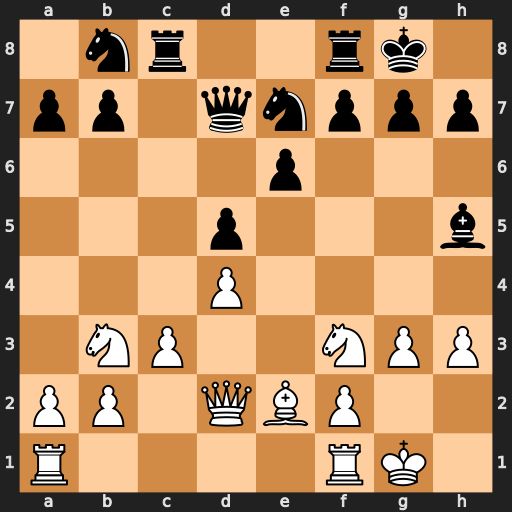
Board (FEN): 1nr2rk1/pp1qnppp/4p3/3p3b/3P4/1NP2NPP/PP1QBP2/R4RK1
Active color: w
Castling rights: -
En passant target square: -
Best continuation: Ne5 Bxe2 Nxd7